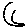
Label: moon